Aerial crown-view tile of a tropical tree (Barro Colorado Island, Panama), acquired 20250715:
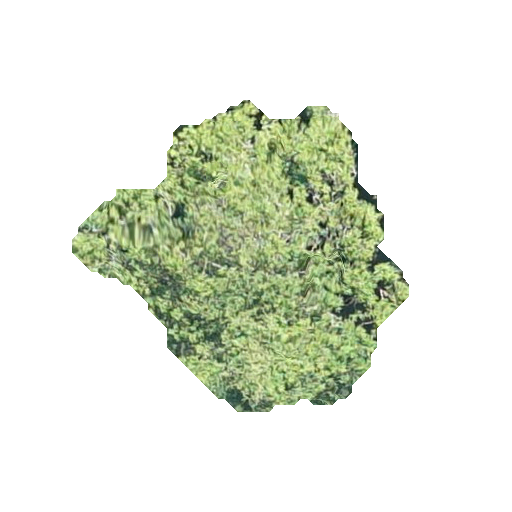
Species: Guapira myrtiflora
GBIF accepted scientific name: Guapira myrtiflora
Crown area: 97.243 m²